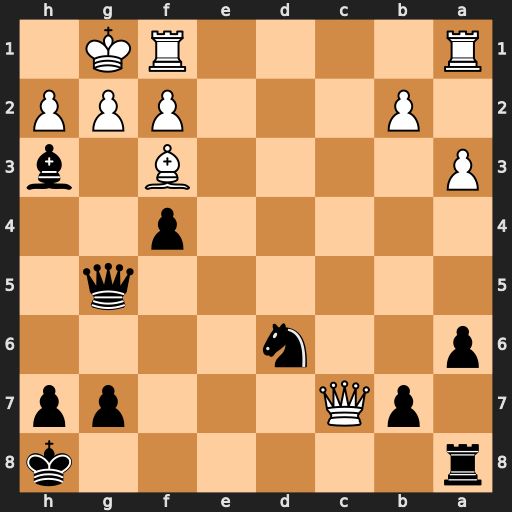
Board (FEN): r6k/1pQ3pp/p2n4/6q1/5p2/P4B1b/1P3PPP/R4RK1
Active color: b
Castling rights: -
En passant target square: -
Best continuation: Bxg2 h4 Qg6 Qxd6 Qxd6